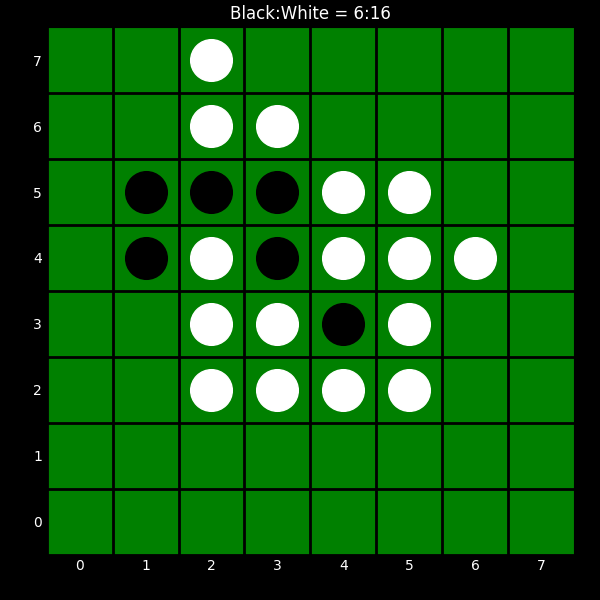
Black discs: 6
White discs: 16